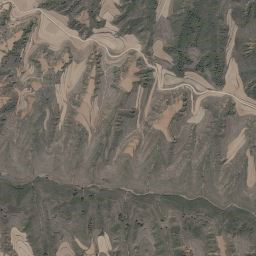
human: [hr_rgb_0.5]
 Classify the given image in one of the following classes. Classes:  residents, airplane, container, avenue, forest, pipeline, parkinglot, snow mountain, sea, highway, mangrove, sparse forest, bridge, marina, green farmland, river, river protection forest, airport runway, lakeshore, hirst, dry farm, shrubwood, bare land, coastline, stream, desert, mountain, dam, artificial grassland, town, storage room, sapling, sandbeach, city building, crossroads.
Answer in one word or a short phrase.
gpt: mountain